Aerial crown-view tile of a tropical tree (Barro Colorado Island, Panama), acquired 20250616:
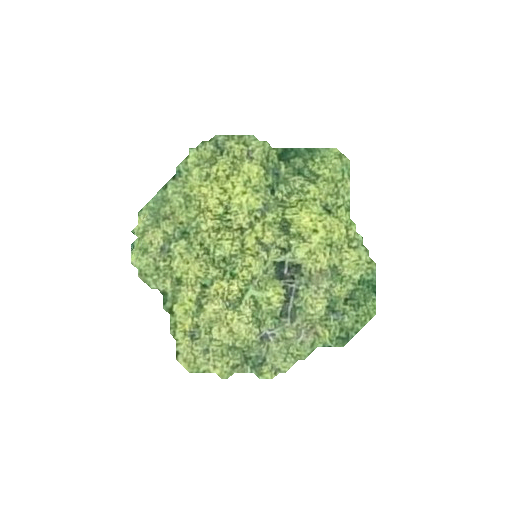
Species: Guatteria lucens
GBIF accepted scientific name: Guatteria lucens
Crown area: 64.218 m²